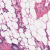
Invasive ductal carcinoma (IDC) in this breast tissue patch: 1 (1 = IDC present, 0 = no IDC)